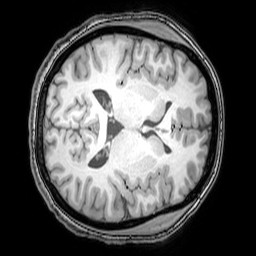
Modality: T1w
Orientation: axial
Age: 21
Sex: female
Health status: healthy
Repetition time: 0.081 s
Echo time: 0.037 s